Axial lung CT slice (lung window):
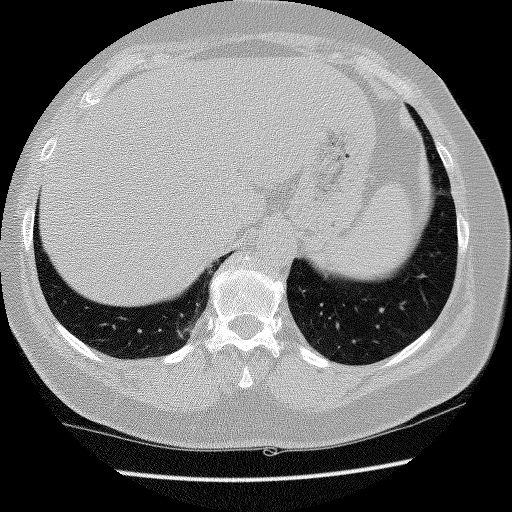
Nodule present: no